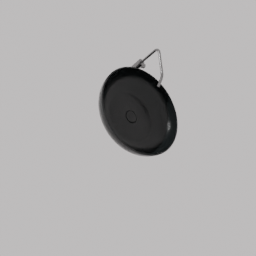
Label: appliances